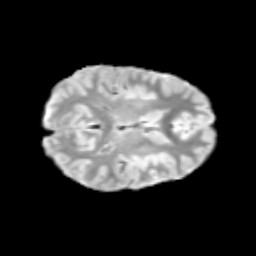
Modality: T2w
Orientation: axial
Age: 9
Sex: female
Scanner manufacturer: siemens
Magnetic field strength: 3 T
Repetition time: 3.8 s
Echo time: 0.07 s